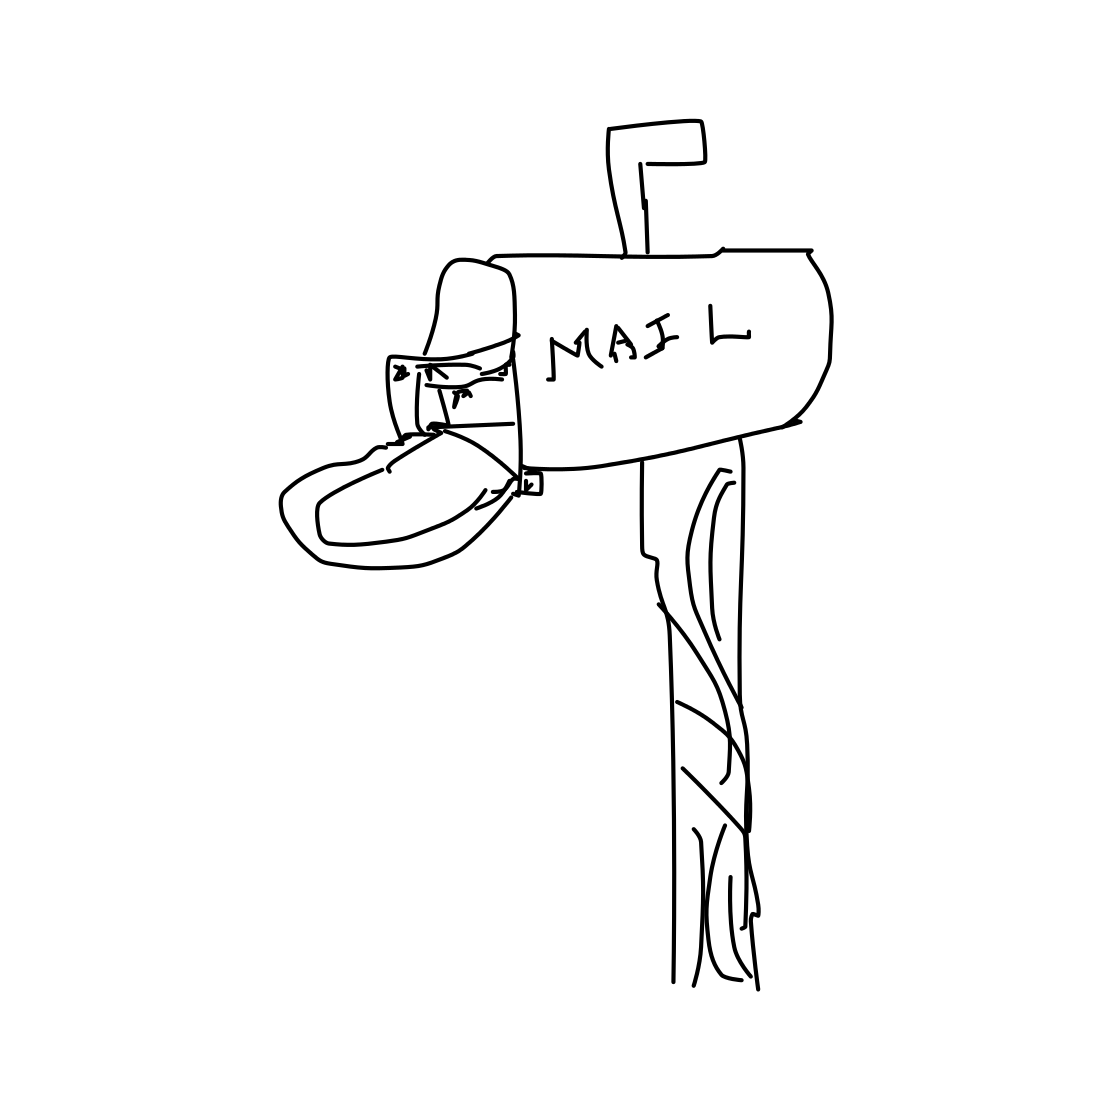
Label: mailbox